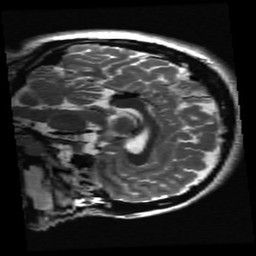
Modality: T2w
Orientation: sagittal
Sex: female
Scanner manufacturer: ge
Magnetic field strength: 3 T
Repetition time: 5 s
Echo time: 0.1017 s